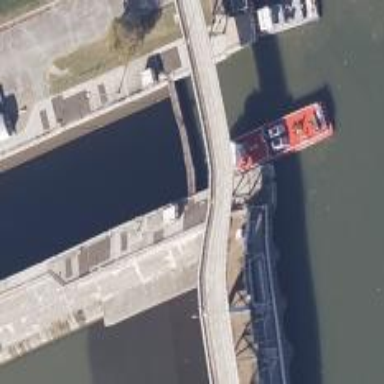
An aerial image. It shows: Lock gate on waterway.